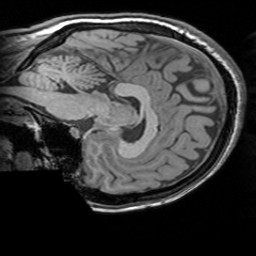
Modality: T1w
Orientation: sagittal
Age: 23
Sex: female
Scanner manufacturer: siemens
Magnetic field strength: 3 T
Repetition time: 1.63 s
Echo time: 0.00311 s